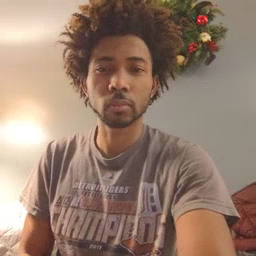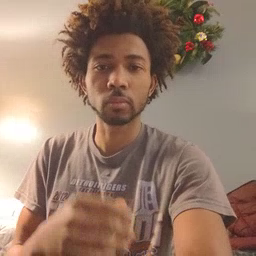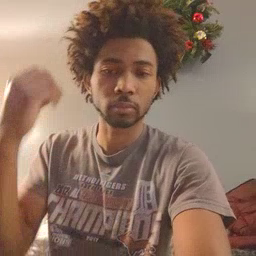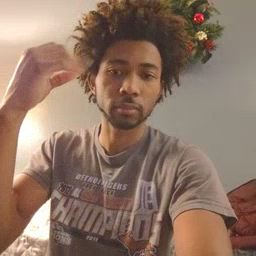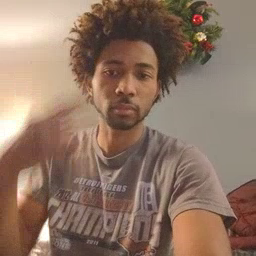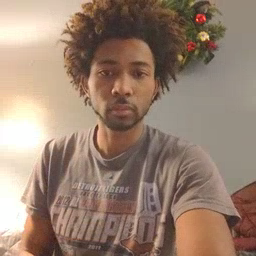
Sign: shower